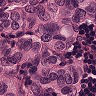
Metastatic tissue present: yes